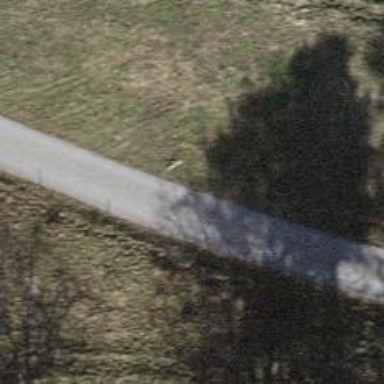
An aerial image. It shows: Smoothly paved residential road.